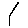
Label: line